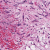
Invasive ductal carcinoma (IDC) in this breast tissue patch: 1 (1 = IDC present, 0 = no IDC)